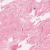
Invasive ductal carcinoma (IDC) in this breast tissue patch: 0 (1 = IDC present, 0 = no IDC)